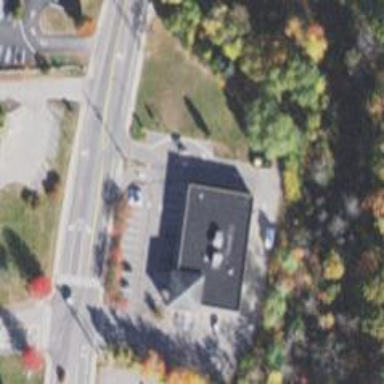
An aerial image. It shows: Pharmacy providing healthcare services.